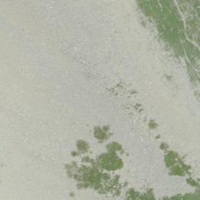
EUNIS habitat code: 31
Species observed at this site:
Saxifraga paniculata